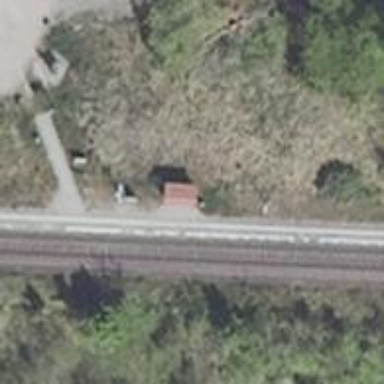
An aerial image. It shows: Shelter for public transport.